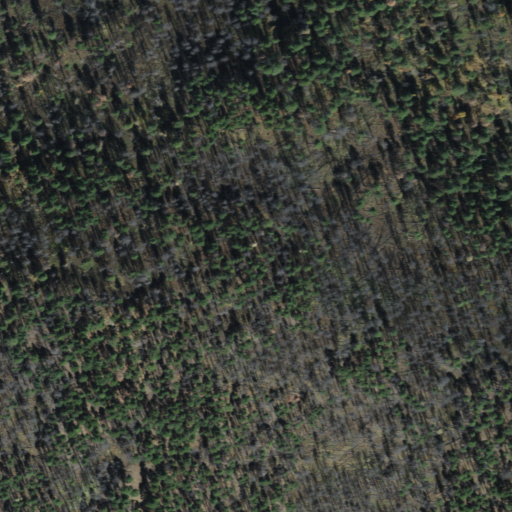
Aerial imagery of mountain in Arizona named Gash Mountain containing only evergreen forest